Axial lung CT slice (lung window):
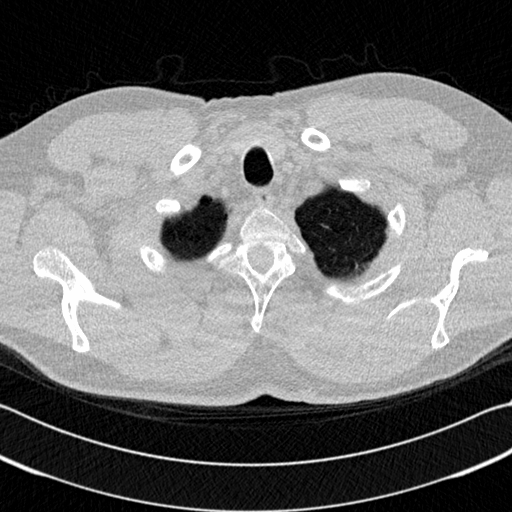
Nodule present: no